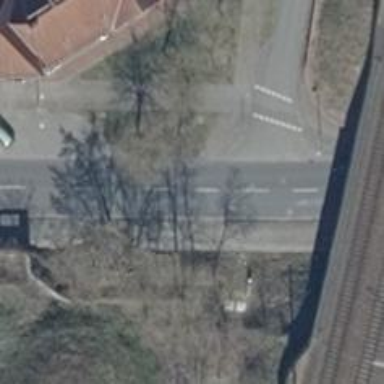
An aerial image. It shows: Tertiary road with asphalt surface. It has sidewalks on both sides and cycle tracks on both sides as well.